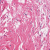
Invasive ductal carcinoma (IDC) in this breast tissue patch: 0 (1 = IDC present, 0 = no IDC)